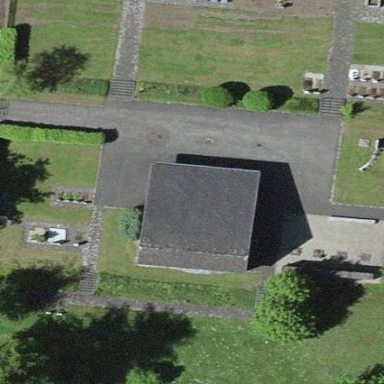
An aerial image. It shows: Cemetery.